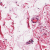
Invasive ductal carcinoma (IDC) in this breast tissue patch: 0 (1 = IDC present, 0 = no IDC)